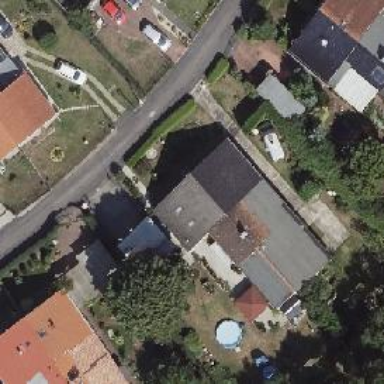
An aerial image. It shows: Residential road with no sidewalk.